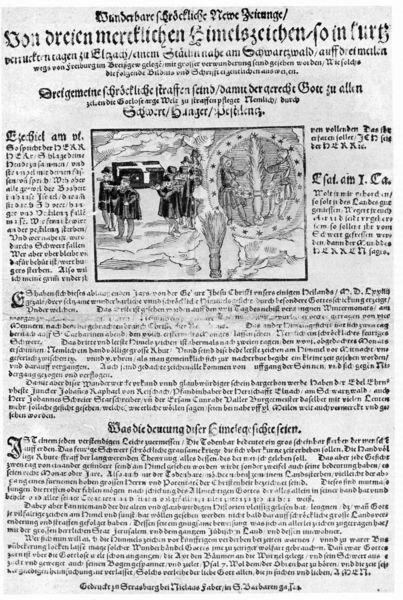
Titel: Wunderbare schröckliche Newe Zeitunge
Standort: Zürich.
Institution: Wickiana
Schlagwörter: himmel, weiß, wolken, menschen, grau, männer, schwarz, weg, rahmen, tod, tragen, bild, kreis, deutschland, schrift, papier, grafik, graphik, spalten, deutsch, flamme, buch, druck, sterne, stich, seite, illustration, schwarzweiß, schwert, text, zeitung, buchstaben, schawrz, überschrift, buchseite, druckg, beerdigung, begräbnis, sarg, grab, prozession, jenseits, miniatur, träger, flugblatt, altdeutsch, abbildung, beschreibung, abschnitte, artikel, majuskel, seriendruck, majuskeln, überschriften, rafik, sargträger, flammenschwert, frakturschrift, blat', neue zeitung, trgen, himmelszeichen, zeitungsseite, setzdruck